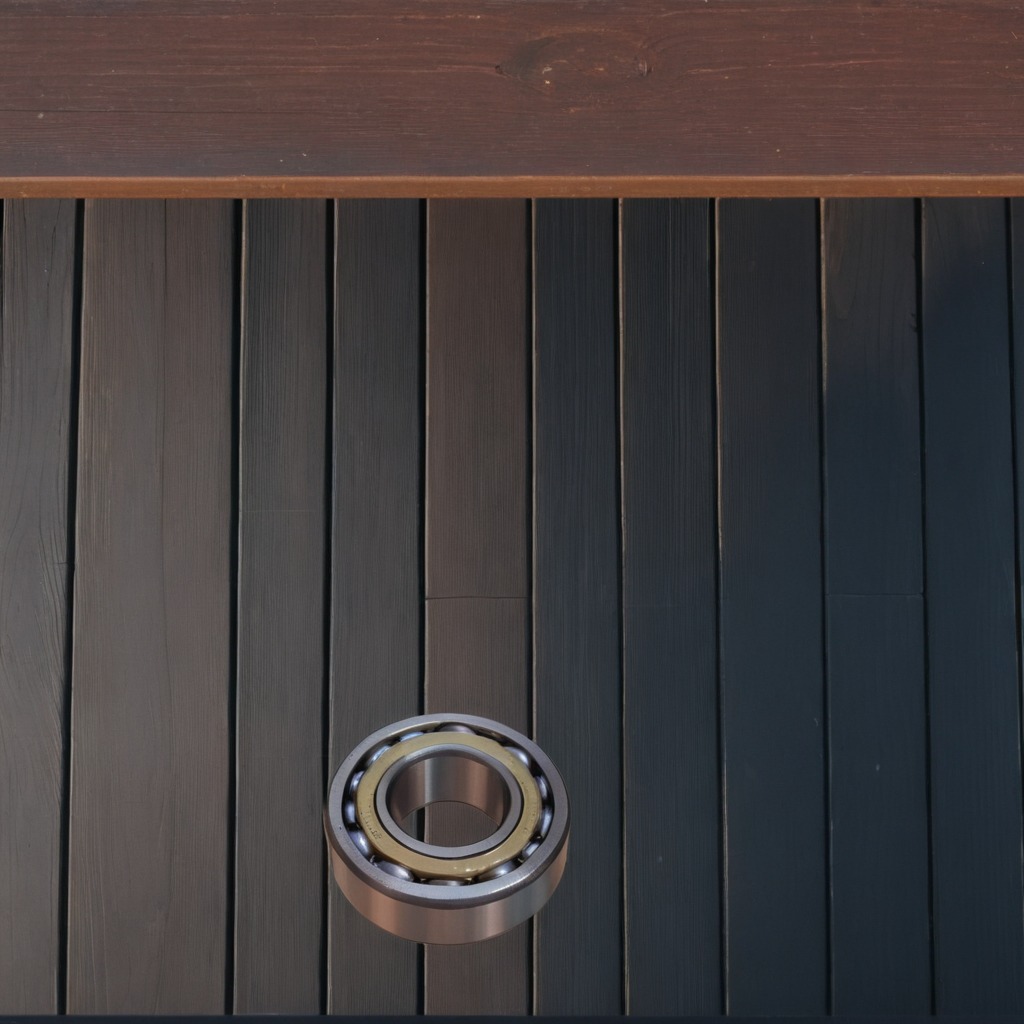
A metal ball bearing is lying on the workbench.